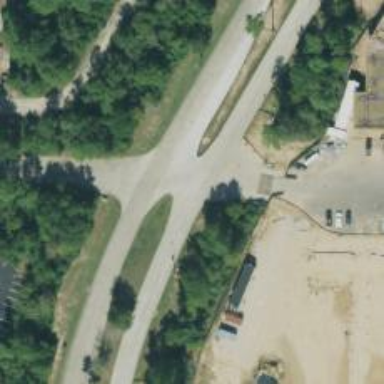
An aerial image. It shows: Tertiary link road.